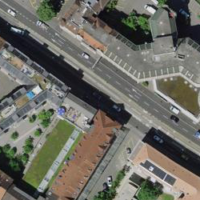
EUNIS habitat code: 54
Species observed at this site:
Tussilago farfara